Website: lowes
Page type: billing-address
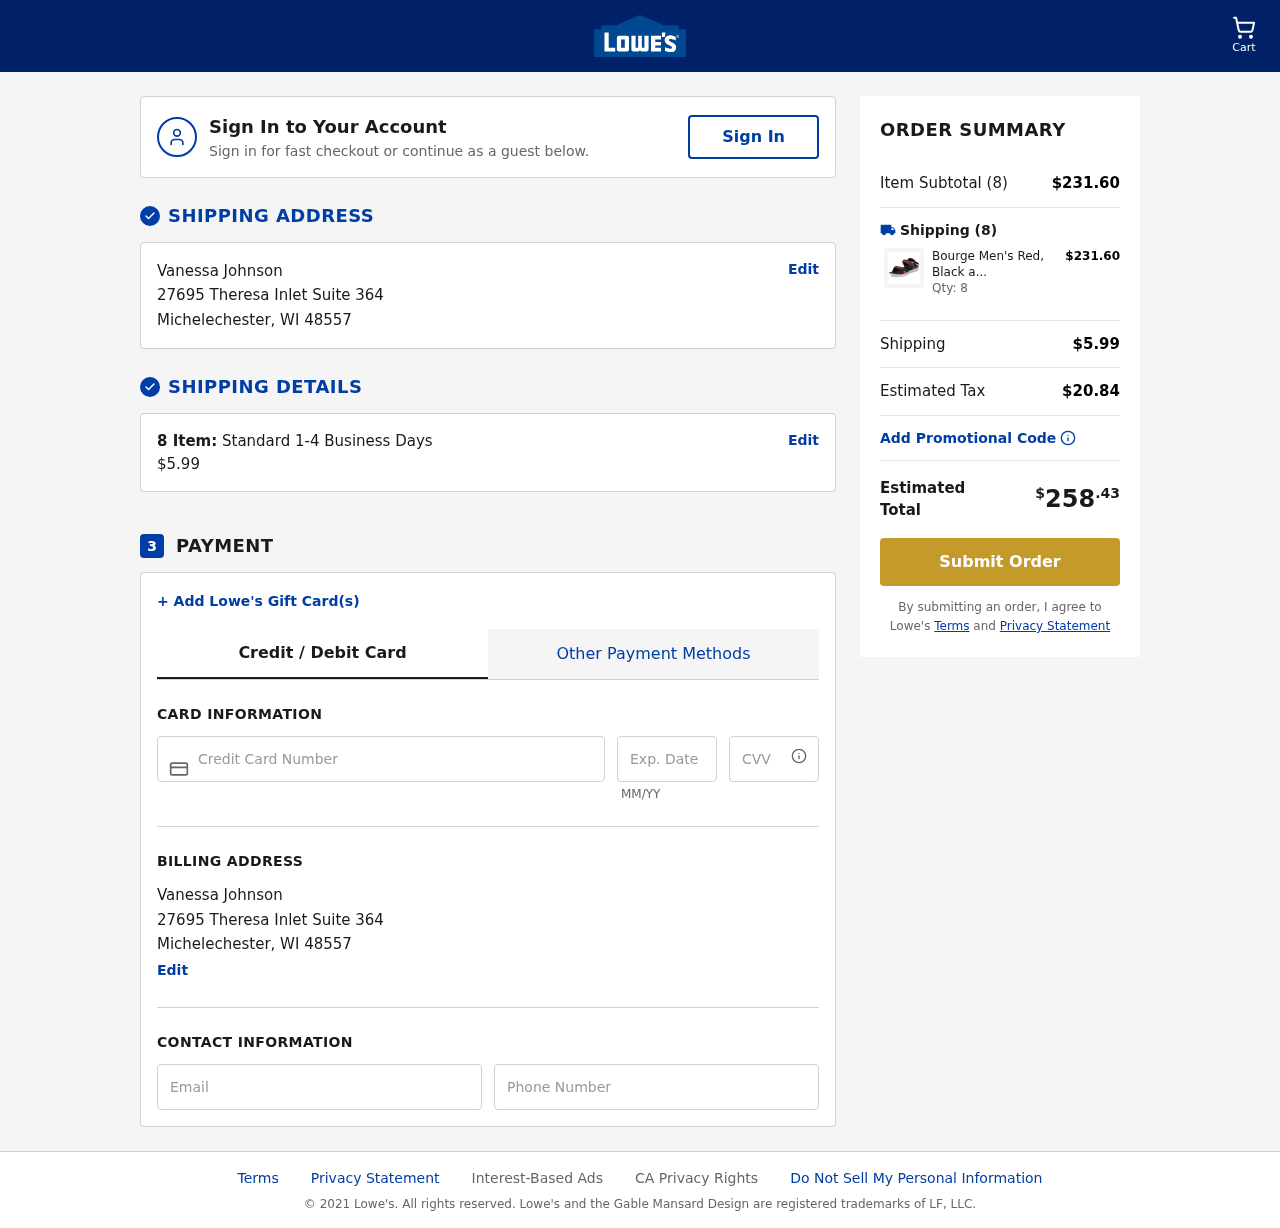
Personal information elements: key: PII_CARD_CVV
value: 204
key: PII_CARD_EXPIRY
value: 03/27
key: PII_CARD_NUMBER
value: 6011 9299 9708 5851
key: PII_CITY
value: Michelechester
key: PII_EMAIL
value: vjohnson@hotmail.com
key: PII_FULLNAME
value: Vanessa Johnson
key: PII_PHONE
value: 8757513582
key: PII_POSTCODE
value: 48557
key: PII_STATE_ABBR
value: WI
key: PII_STREET
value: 27695 Theresa Inlet Suite 364
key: PII_FULLNAME2
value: Vanessa Johnson
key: PII_CITY2
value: Michelechester
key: PII_STATE_ABBR2
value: WI
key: PII_POSTCODE_FULL
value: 48557
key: PII_POSTCODE_NUMERIC
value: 48557
Product elements: key: PRODUCT1_NAME
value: Bourge Men's Red, Black and Grey Floaters-7 UK (41 EU) (8 US) (Grada-32)
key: PRODUCT1_PRICE
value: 28.95
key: PRODUCT1_QUANTITY
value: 8
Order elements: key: ORDER_NUM_ITEMS
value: Cart
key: ORDER_NUM_ITEMS
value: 8 Item:
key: ORDER_NUM_ITEMS
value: Item Subtotal (8)
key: ORDER_SHIPPING_COST
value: $5.99
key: ORDER_SUBTOTAL
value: $231.60
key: ORDER_TAX
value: $20.84
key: ORDER_TOTAL
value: $258.43